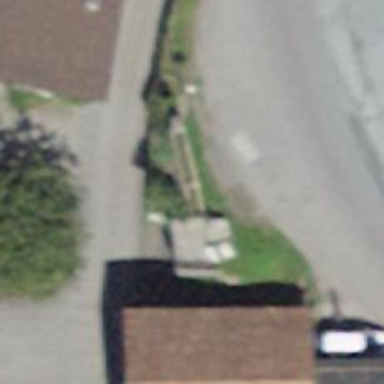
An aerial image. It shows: Bus stop along the road.